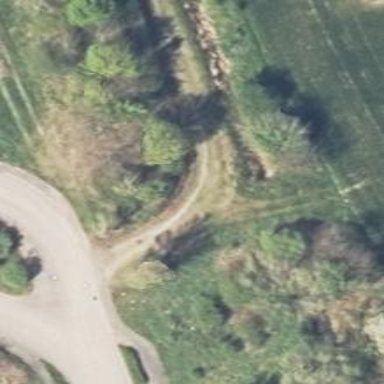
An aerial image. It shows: Cycleway.